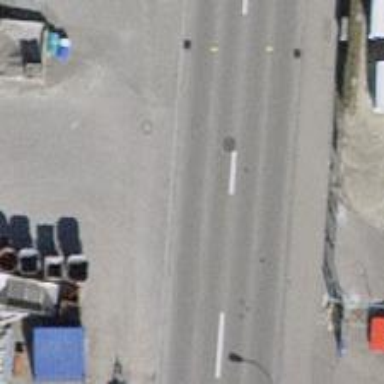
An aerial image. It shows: Tertiary road with asphalt surface and sidewalk on the left side.